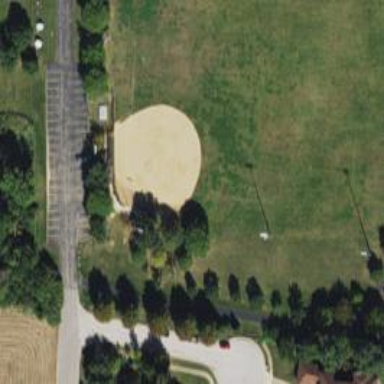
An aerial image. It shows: Baseball pitch for leisure land.